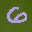
Label: 6